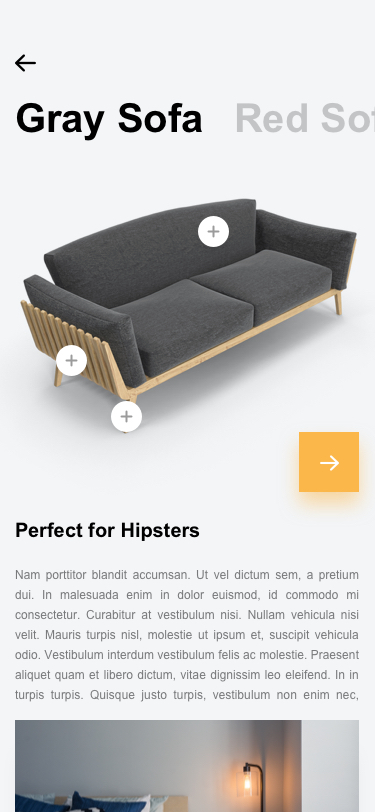
Text in this UI design:
Gray Sofa
Red Sofa
Nam porttitor blandit accumsan. Ut vel dictum sem, a pretium dui. In malesuada enim in dolor euismod, id commodo mi consectetur. Curabitur at vestibulum nisi. Nullam vehicula nisi velit. Mauris turpis nisl, molestie ut ipsum et, suscipit vehicula odio. Vestibulum interdum vestibulum felis ac molestie. Praesent aliquet quam et libero dictum, vitae dignissim leo eleifend. In in turpis turpis. Quisque justo turpis, vestibulum non enim nec, tempor mollis mi. Sed vel tristique quam.
Perfect for Hipsters